Aerial crown-view tile of a tropical tree (Barro Colorado Island, Panama), acquired 20240716:
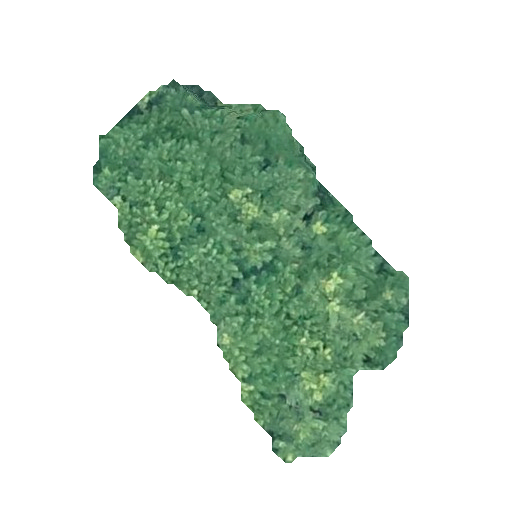
Species: Jacaranda copaia
GBIF accepted scientific name: Jacaranda copaia
Crown area: 100.725 m²